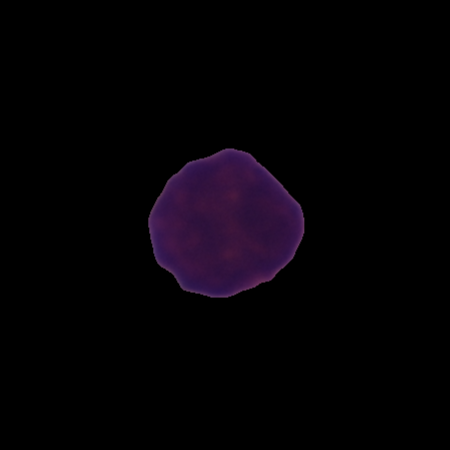
Label: healthy